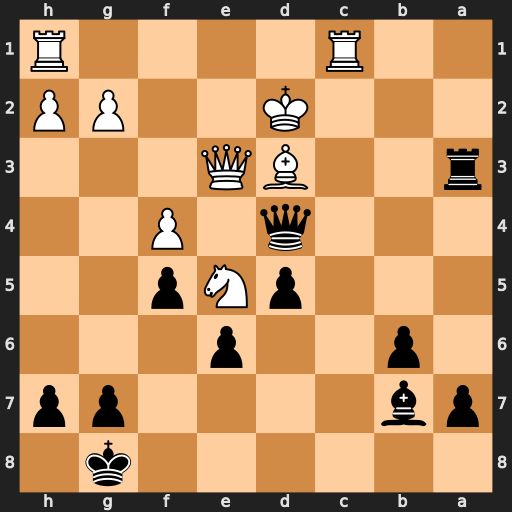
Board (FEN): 6k1/pb4pp/1p2p3/3pNp2/3q1P2/r2BQ3/3K2PP/2R4R
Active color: b
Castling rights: -
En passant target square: -
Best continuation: Ra2+ Rc2 Rxc2+ Kxc2 Qxe3